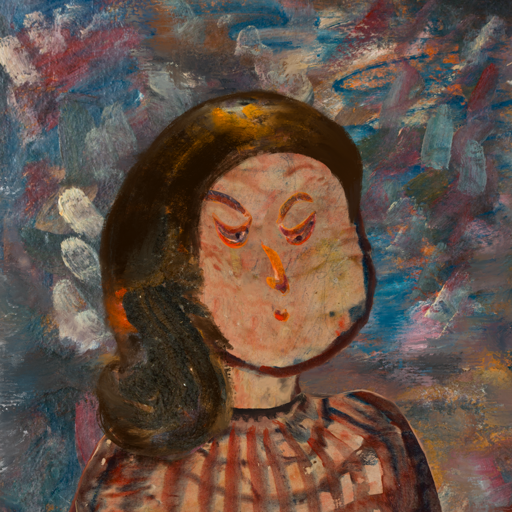
Background: Boggyland, Head And Neck Side: Orphan, Face Side: Hypocrite, Bust: Orphan, Hair Side: Gypsy_Queen, Head Accessory: Blank, Second Necklace: Blank, Necklace: Blank, Baby: Blank